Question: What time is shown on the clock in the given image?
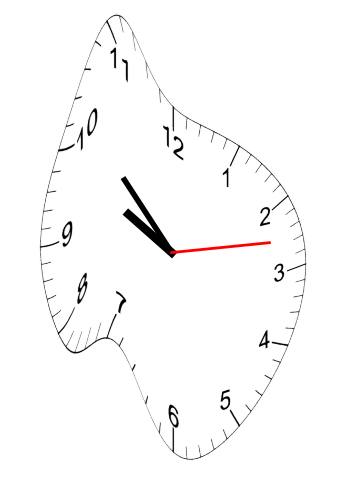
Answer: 09:52:13